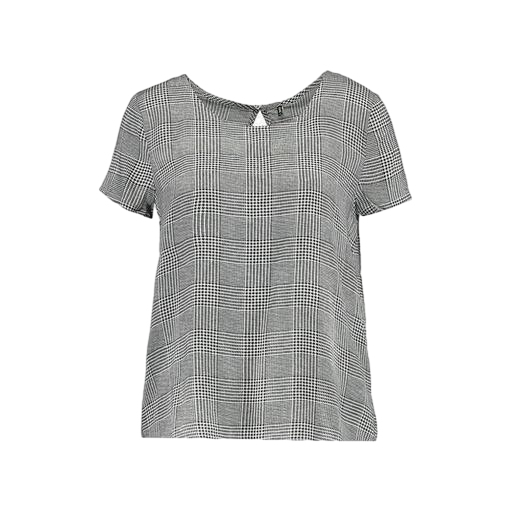
black geo-print t-shirt only macy, black plus size printed t-shirt only macy, short-sleeve top only macy, white background